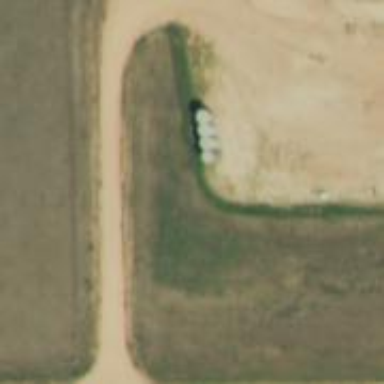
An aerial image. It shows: Storage tank that is man-made.